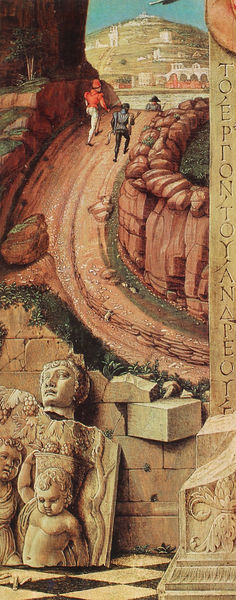
Titel: Hl. Sebastian
Künstler: Andrea Mantegna
Institution: Wien, Kunsthistorisches Museum
Schlagwörter: berg, kopf, mann, grün, ausschnitt, männer, strasse, säule, rot, weg, sockel, stein, steine, locken, kinder, statue, relief, schrift, mauer, kuppel, detail, burg, büsten, aufstieg